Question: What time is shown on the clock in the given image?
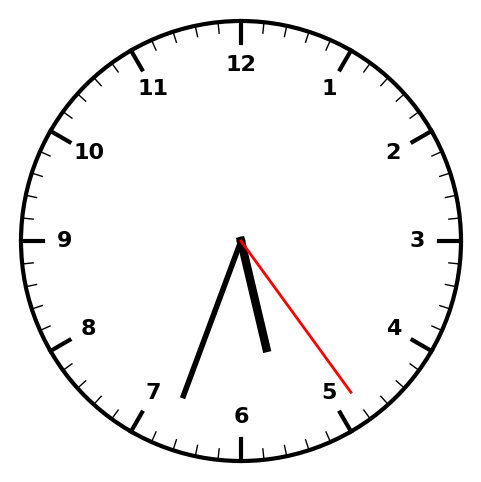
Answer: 05:33:24